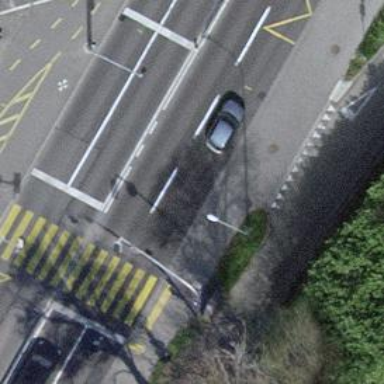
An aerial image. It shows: Primary highway with asphalt surface and cycle track alongside.